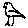
Label: bird